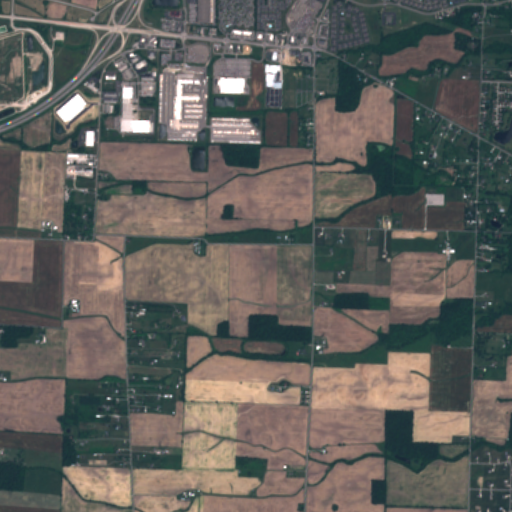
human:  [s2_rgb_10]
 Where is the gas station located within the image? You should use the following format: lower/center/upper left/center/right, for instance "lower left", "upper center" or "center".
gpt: The gas station is located in the upper left of the image.
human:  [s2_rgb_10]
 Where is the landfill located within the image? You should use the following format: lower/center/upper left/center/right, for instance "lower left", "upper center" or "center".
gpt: The landfill is located in the upper left of the image.
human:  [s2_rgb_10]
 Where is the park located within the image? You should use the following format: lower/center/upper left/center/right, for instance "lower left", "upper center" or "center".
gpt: The park is located in the upper right of the image.
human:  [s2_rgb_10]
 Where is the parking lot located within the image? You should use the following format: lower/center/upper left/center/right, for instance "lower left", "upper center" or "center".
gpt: The parking lot is located in the upper left of the image.
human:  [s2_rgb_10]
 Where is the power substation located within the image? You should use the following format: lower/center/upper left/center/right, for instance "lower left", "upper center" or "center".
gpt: The power substation is located in the center right of the image.
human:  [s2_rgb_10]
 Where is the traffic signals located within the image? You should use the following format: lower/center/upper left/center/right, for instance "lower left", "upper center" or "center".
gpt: The traffic signals is located in the upper left of the image.
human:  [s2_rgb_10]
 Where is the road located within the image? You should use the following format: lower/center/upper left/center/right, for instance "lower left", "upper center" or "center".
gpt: There is no road in the image.